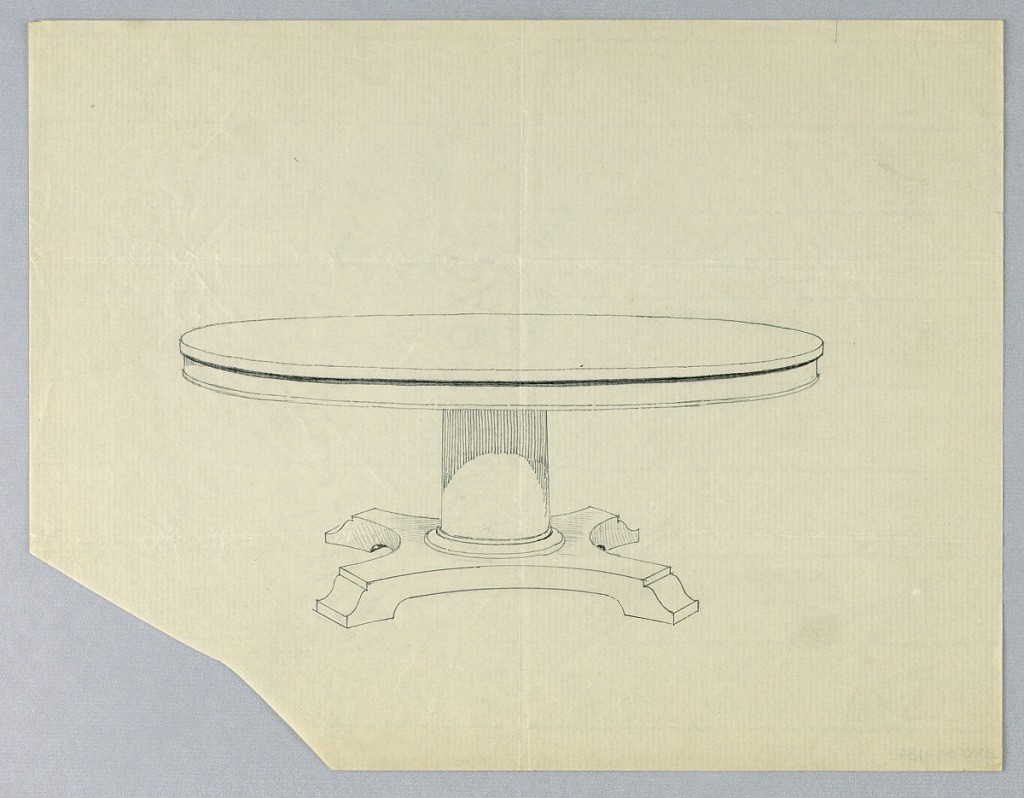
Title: Design for a Round Dining Table with Bracket Feet
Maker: A.N. Davenport Co.
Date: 1900–05
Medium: Graphite on thin, cream paper
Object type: Drawing
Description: Round molded top raised on plain columnar support sitting atop molded "X"-shaped base terminating in 4 bracket feet.